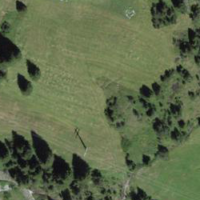
EUNIS habitat code: 24
Species observed at this site:
Vaccinium vitis-idaea
Picea abies
Tussilago farfara
Arianta arbustorum